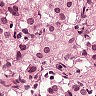
Metastatic tissue present: yes